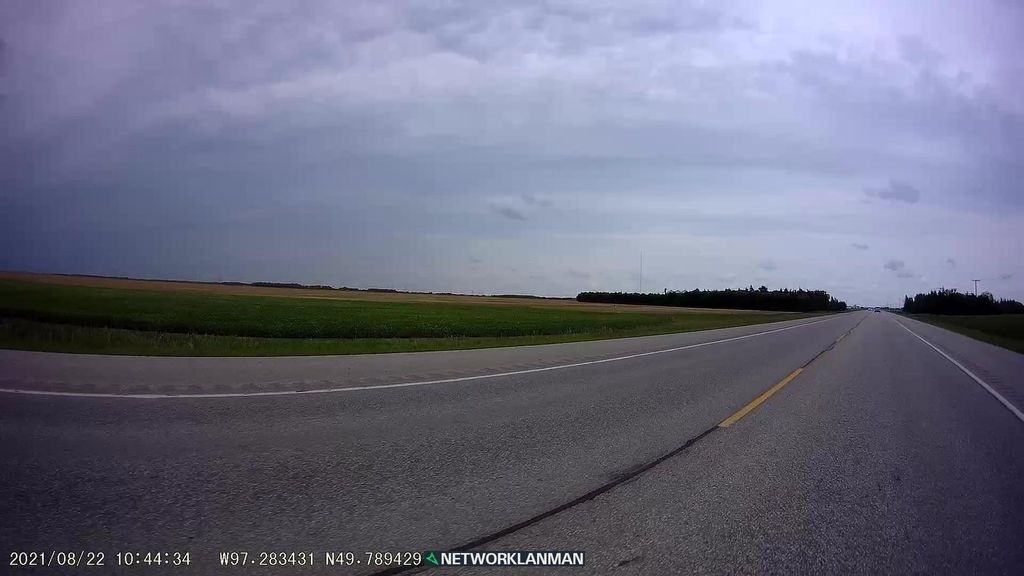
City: winnipeg